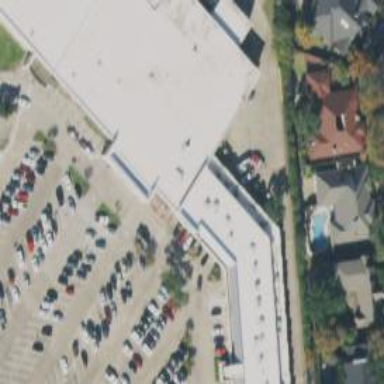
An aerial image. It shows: Veterinary facility.